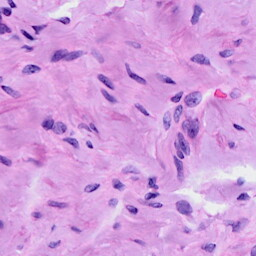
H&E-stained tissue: Cervix